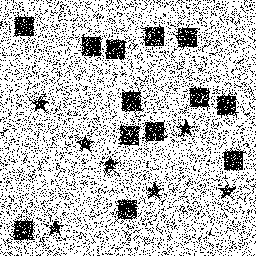
Squares: 13
Triangles: 0
Stars: 7
Total shapes: 20